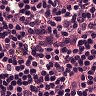
Metastatic tissue present: no